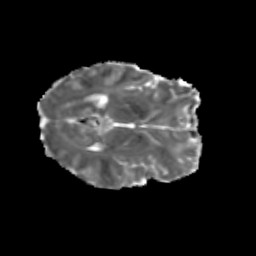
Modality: MD
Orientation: axial
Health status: ill
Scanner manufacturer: siemens
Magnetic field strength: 3 T
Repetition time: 13.7 s
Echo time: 0.098 s